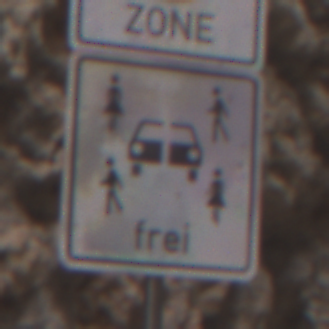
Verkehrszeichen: CarsharingfahrzeugeFrei
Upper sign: BeginnEingeschraenktesHalteverbotZone
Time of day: Midday
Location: Outdoor (Urban)
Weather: PartlyCloudy
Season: NotSpecified
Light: Natural